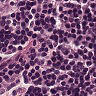
Metastatic tissue present: no